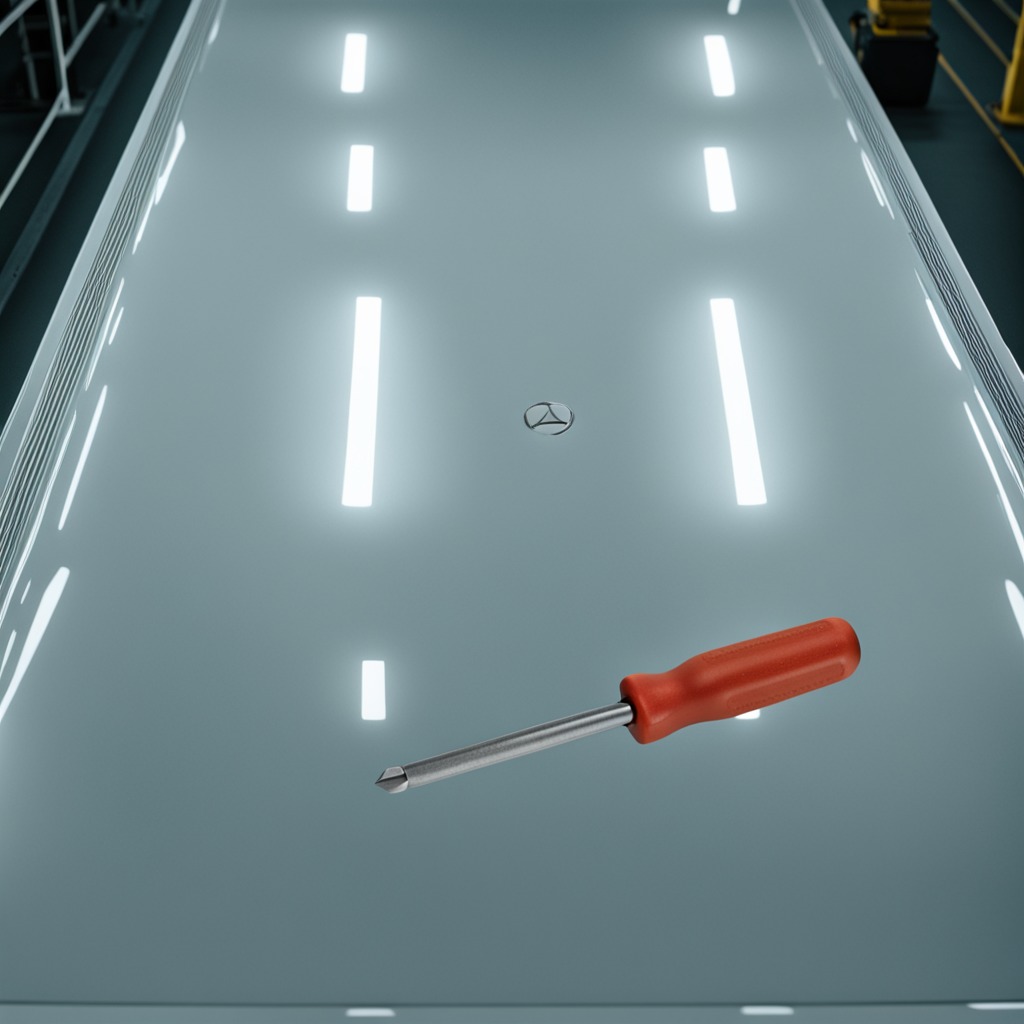
A screwdriver lies on a table in a ship maintenance bay industrial lighting.